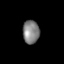
Tissue: lung
Cell type: Endothelial cells
Senescence score: 0.6879
Nuclear area (px): 382
Mean DAPI intensity: 128.463